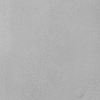
Atmospheric dust classification: dusty